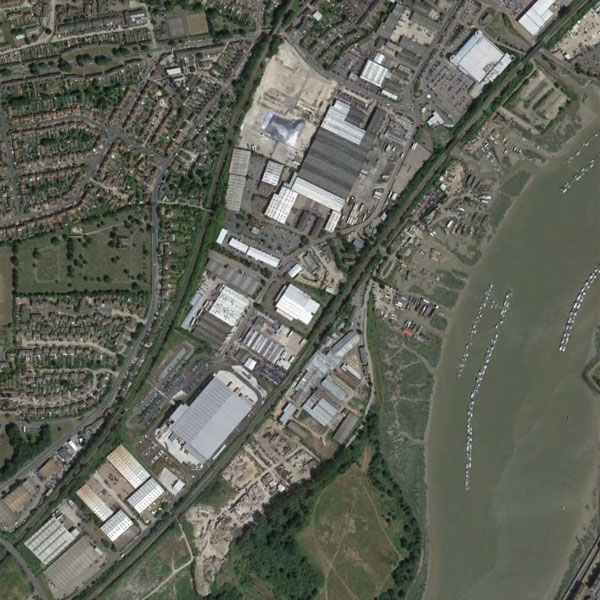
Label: Industrial